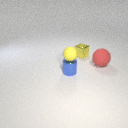
small blue metal cylinder below small yellow rubber sphere